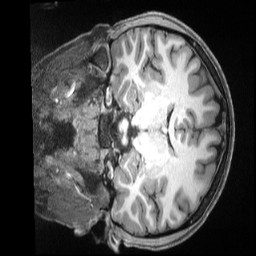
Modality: T1w
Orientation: coronal
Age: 19
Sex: female
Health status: ill
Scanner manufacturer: siemens
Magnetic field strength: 3 T
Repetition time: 2.5 s
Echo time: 0.00181 s